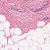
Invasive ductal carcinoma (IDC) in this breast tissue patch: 0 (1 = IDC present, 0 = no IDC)